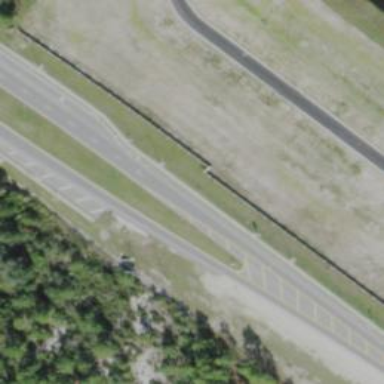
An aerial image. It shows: Trunk highway with expressway features.